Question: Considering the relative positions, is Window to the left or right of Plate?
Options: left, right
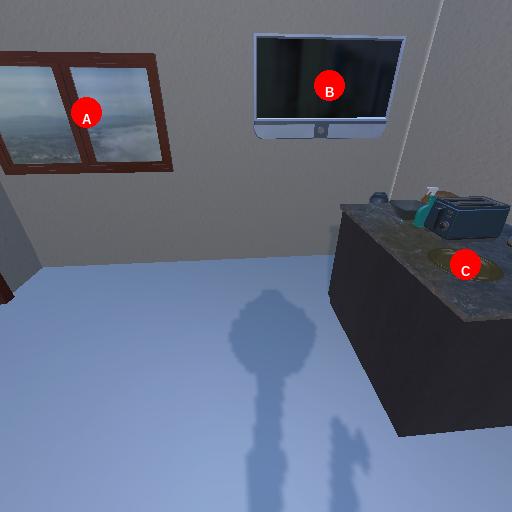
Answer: left